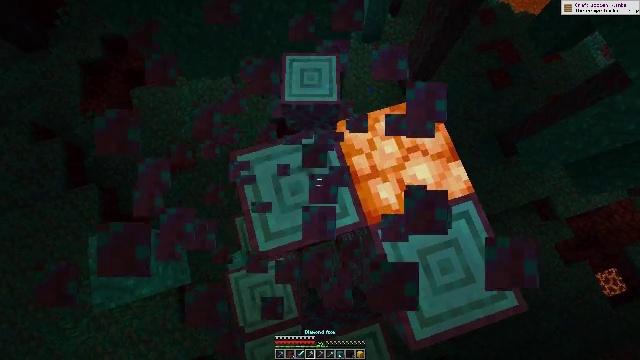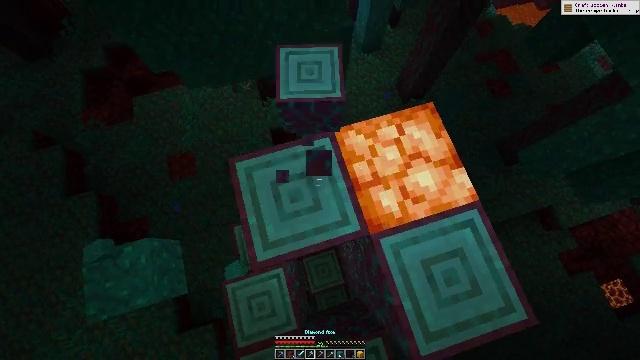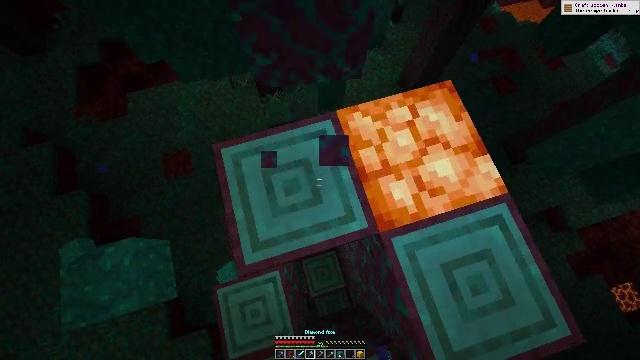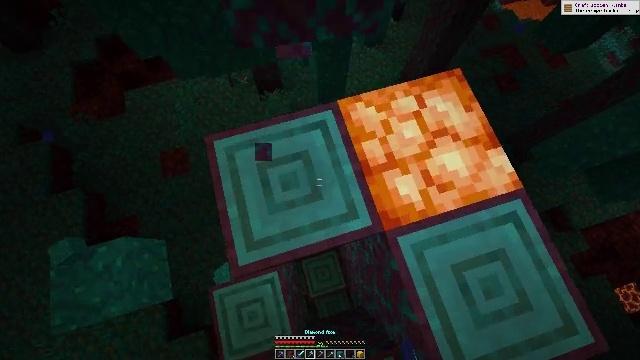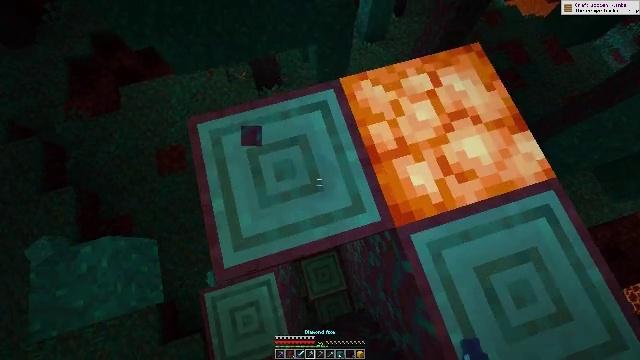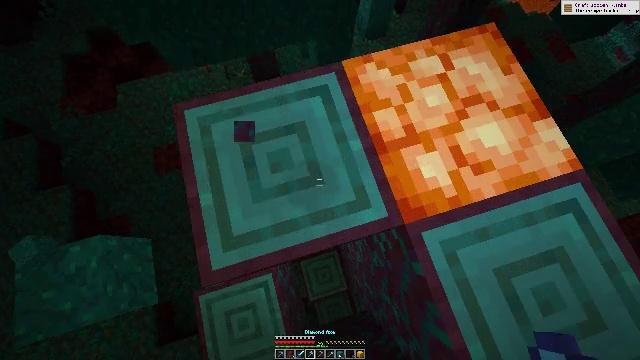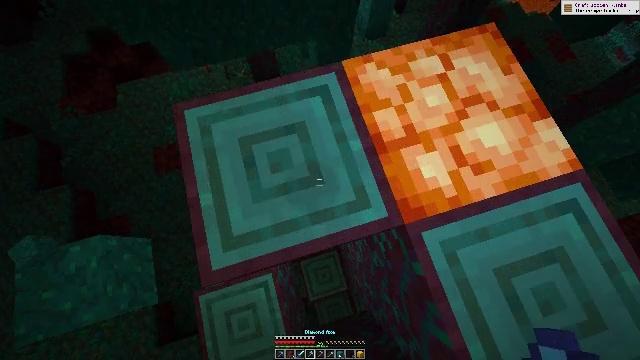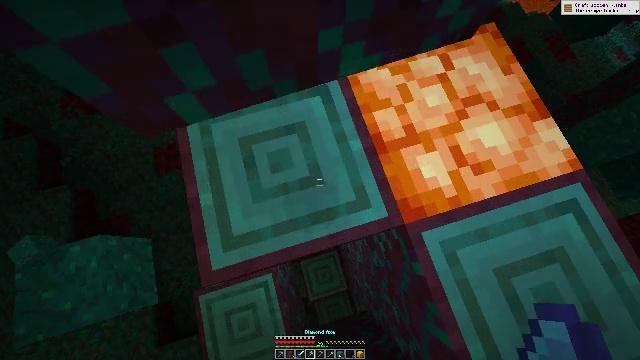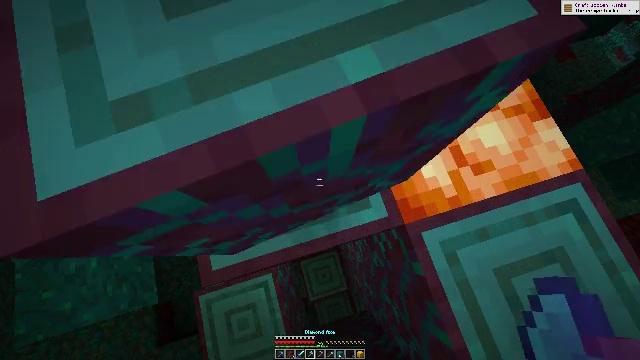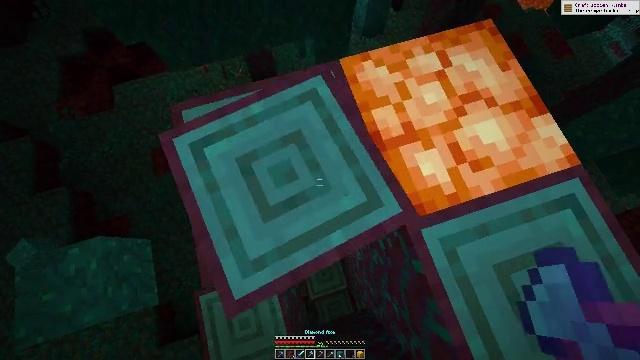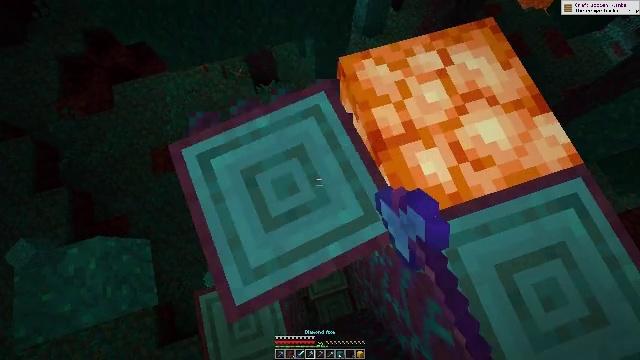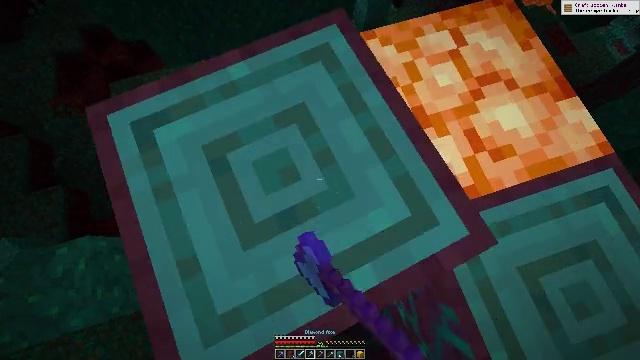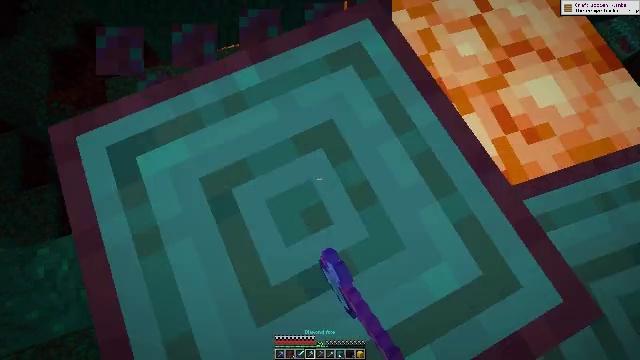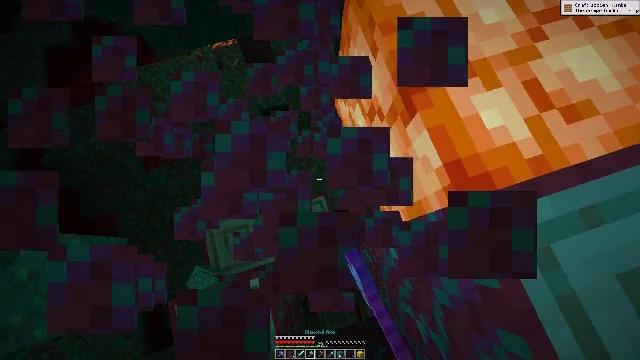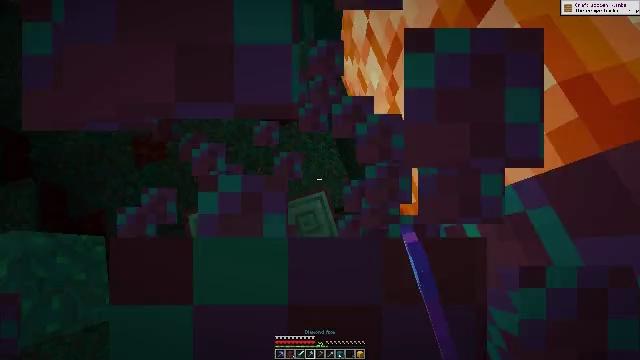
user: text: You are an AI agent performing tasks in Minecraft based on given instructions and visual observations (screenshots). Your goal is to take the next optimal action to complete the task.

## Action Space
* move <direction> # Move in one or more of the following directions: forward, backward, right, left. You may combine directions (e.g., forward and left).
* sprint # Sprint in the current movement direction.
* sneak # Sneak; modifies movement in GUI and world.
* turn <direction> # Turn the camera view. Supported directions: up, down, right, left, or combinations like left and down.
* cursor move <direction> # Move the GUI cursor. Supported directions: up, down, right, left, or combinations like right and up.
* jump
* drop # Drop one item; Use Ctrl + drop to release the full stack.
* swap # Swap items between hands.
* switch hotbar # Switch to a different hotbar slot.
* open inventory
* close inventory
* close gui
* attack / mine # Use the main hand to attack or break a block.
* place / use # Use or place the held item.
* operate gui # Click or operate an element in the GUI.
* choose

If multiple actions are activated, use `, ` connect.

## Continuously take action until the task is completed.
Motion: motion action
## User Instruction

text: Mine the warped stem in the Nether.
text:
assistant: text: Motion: sneak, turn up
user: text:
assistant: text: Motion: sneak
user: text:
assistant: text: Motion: sneak
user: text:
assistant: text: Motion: sneak
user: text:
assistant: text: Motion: sneak
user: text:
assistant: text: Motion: sneak
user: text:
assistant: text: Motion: sneak
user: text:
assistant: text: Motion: sneak
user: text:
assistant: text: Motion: sneak, attack / mine
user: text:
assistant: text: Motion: sneak, attack / mine
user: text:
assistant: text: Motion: sneak, attack / mine
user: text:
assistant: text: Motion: sneak, attack / mine
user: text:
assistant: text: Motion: sneak, attack / mine
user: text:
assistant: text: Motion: sneak, attack / mine
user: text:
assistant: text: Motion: sneak